Field crop: maize
Growth stage: 1
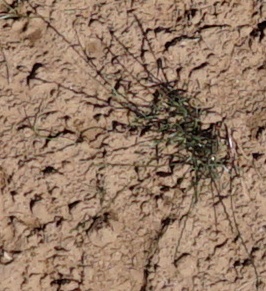
Species: lolium